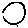
Label: circle